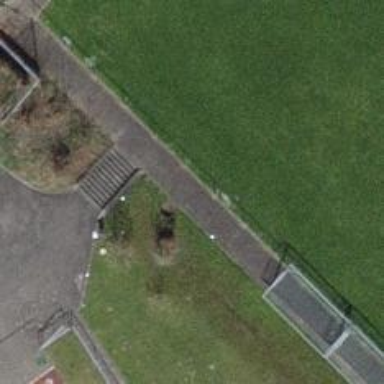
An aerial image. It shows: Set of steps on the road.